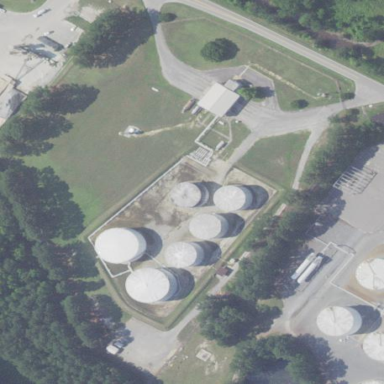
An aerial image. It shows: Industrial area designated as petroleum terminal.